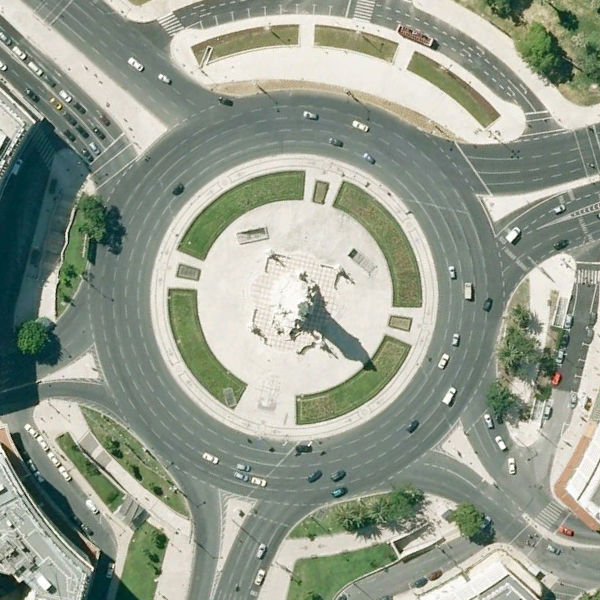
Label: Square